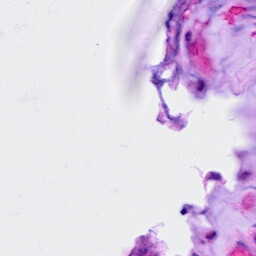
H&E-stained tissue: Ovarian